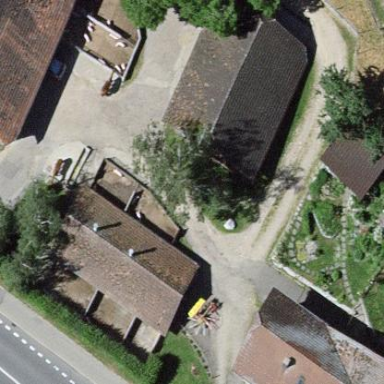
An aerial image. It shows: Farm auxiliary building.